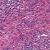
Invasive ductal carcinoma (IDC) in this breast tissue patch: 1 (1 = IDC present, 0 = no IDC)